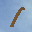
Label: 1